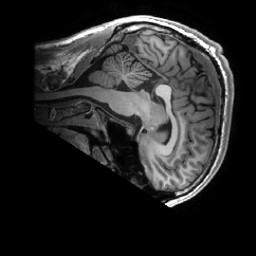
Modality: T1w
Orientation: sagittal
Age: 26
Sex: male
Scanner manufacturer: ge
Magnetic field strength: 3 T
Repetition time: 0.0073 s
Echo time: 0.003 s